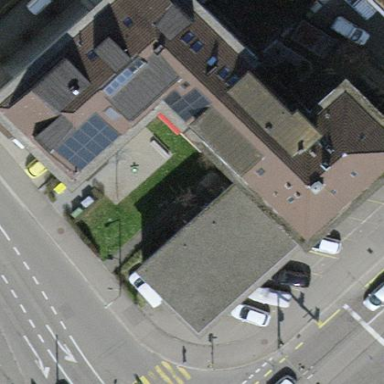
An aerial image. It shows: View of apartment building.